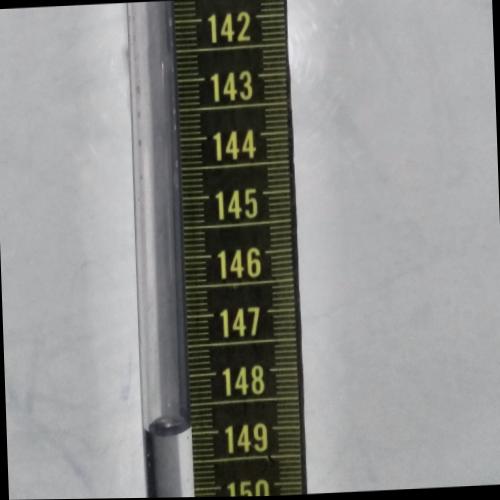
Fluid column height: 149.0 cm